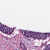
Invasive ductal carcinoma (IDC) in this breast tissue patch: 1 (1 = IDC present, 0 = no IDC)